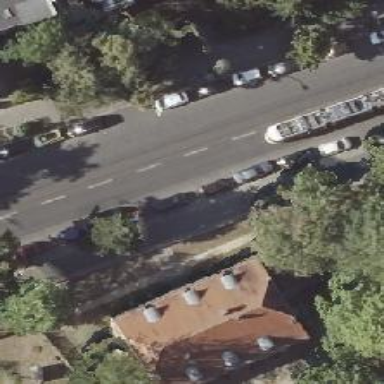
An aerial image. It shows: Secondary road with asphalt surface and sidewalks on both sides. There are parallel on-street parking lanes on both sides as well.